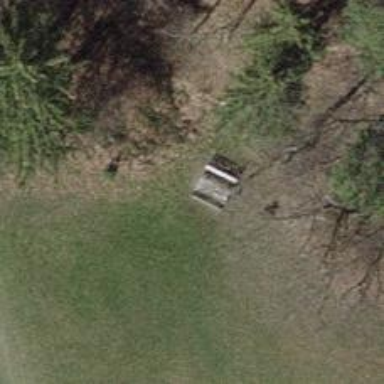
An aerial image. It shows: Picnic table located in leisure land area.